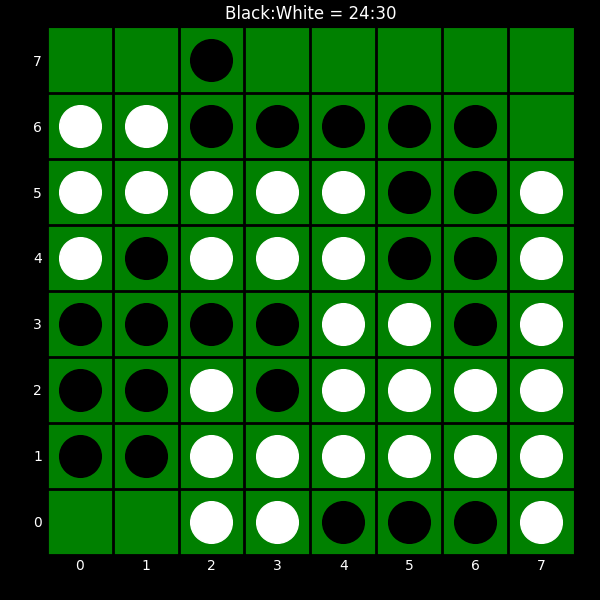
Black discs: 24
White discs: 30